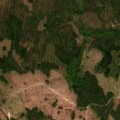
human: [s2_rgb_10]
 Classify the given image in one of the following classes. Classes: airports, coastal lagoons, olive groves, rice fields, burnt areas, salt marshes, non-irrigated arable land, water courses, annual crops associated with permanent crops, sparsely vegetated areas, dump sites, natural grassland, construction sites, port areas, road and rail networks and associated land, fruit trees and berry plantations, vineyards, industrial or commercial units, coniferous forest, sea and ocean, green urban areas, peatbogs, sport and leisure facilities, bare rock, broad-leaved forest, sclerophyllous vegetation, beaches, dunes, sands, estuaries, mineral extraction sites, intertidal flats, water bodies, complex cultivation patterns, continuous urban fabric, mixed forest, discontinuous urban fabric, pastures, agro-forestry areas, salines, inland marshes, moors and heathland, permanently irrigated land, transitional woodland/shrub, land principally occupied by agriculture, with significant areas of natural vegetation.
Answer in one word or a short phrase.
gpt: coniferous forest, transitional woodland/shrub